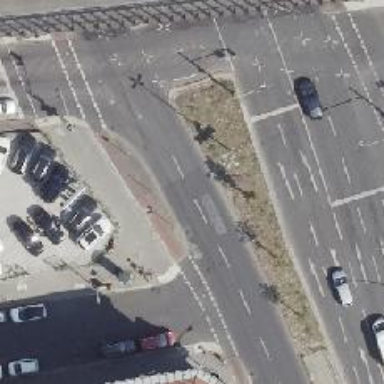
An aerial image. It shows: Secondary road with asphalt surface. It has lane markings and is dual carriageway.